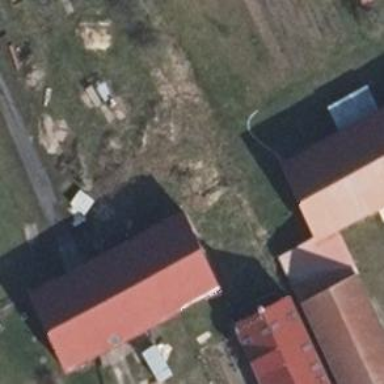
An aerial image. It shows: Farm auxiliary building with gabled roof.